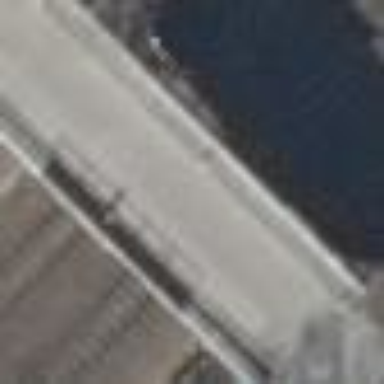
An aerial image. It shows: Man-made bridge.